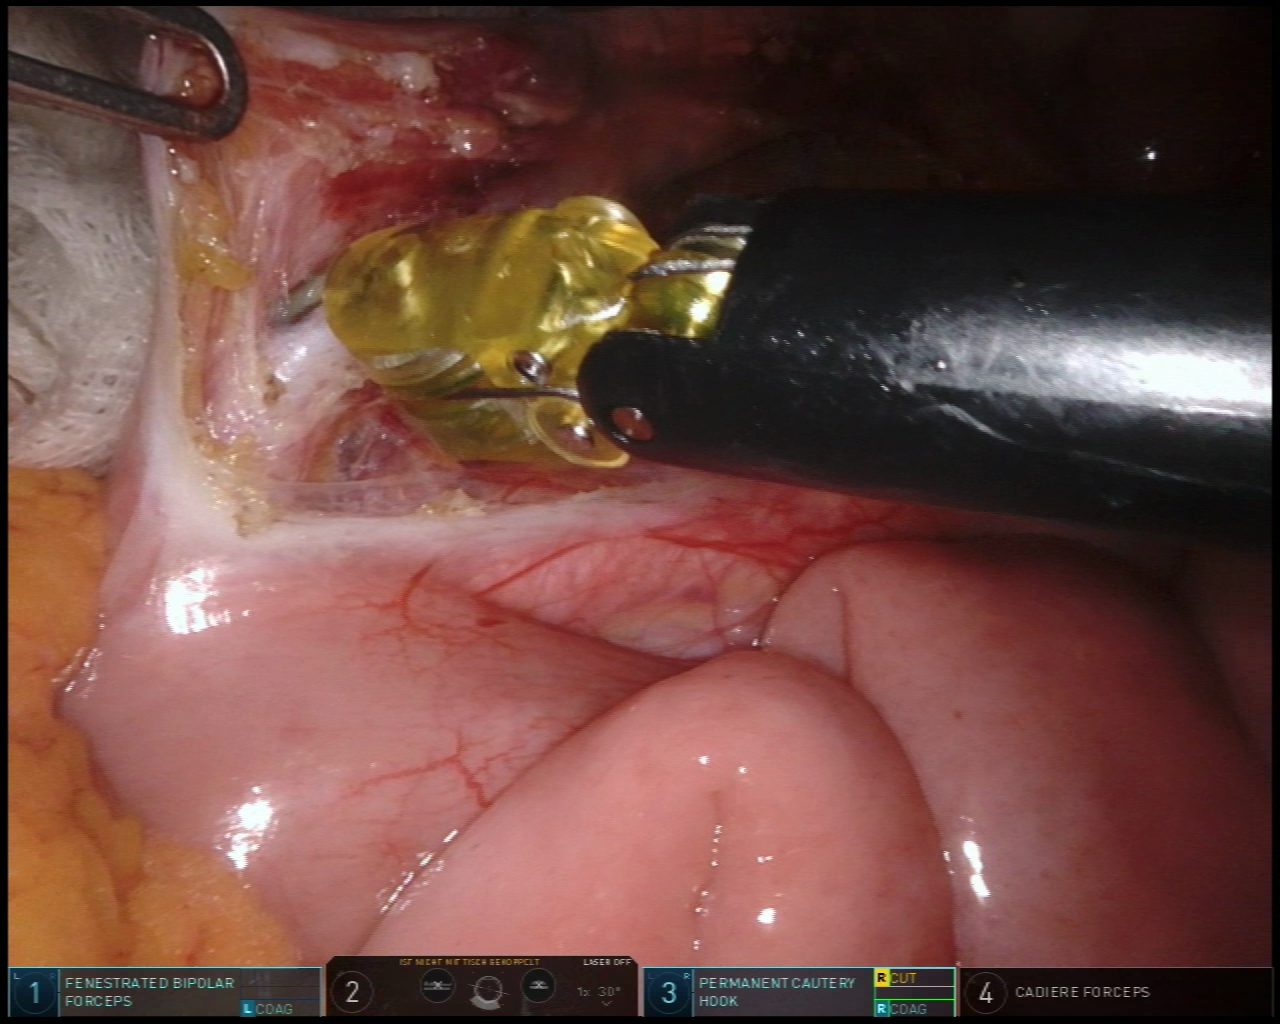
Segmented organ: small_intestine
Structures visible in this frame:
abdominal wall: no
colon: no
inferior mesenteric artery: yes
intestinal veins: no
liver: no
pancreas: no
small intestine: yes
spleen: no
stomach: no
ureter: yes
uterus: no
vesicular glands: no